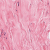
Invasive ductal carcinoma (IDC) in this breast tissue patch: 0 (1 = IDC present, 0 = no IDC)